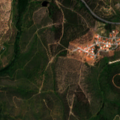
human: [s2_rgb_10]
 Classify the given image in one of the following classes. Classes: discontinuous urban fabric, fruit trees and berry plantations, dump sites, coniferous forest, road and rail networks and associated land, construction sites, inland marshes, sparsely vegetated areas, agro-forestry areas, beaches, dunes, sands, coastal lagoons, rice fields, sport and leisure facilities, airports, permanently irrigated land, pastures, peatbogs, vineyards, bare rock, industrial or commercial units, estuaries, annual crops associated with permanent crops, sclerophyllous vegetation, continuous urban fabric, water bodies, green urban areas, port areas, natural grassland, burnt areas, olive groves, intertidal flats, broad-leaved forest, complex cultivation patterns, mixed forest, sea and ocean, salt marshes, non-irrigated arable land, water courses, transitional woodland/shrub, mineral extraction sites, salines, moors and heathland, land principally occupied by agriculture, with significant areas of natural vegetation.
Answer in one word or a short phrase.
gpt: continuous urban fabric, moors and heathland, transitional woodland/shrub